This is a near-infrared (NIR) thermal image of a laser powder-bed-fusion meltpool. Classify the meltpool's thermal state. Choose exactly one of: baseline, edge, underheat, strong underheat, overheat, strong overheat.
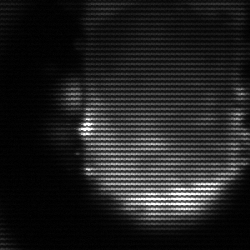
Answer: baseline